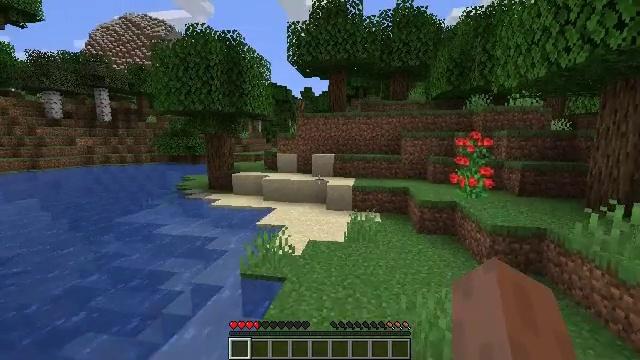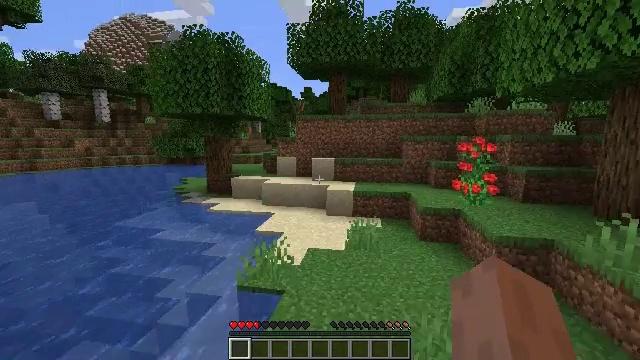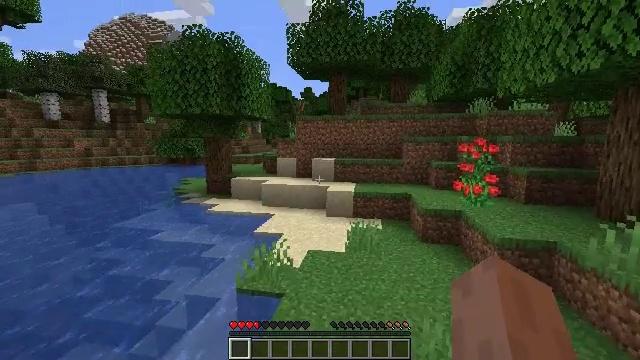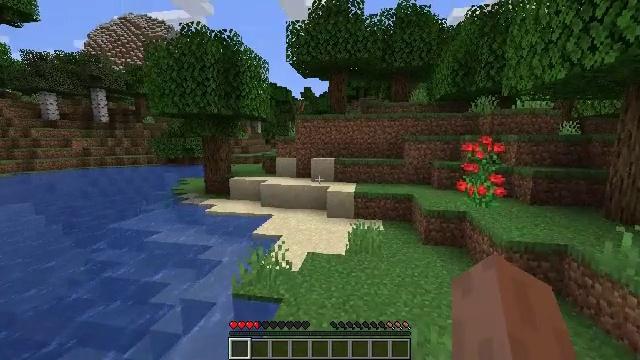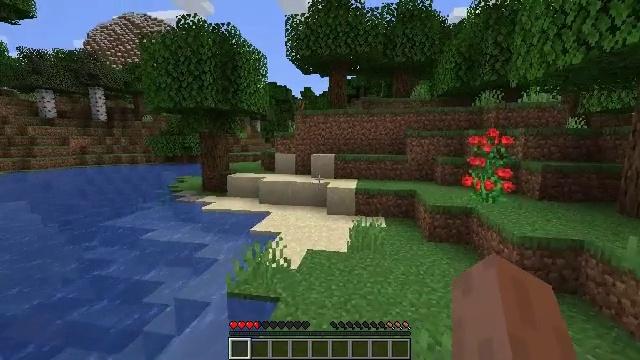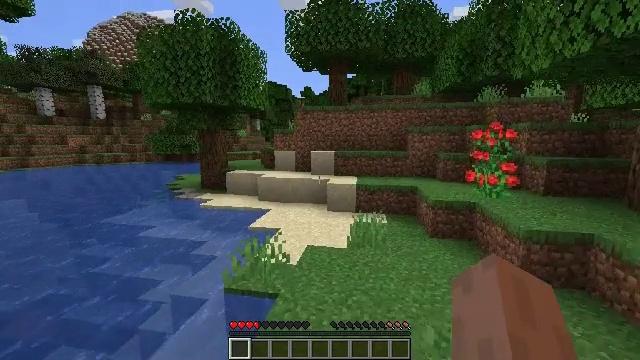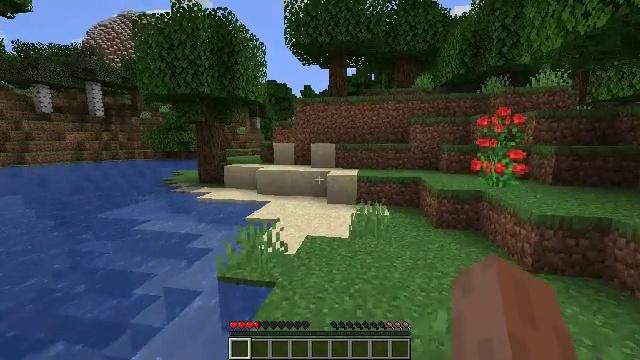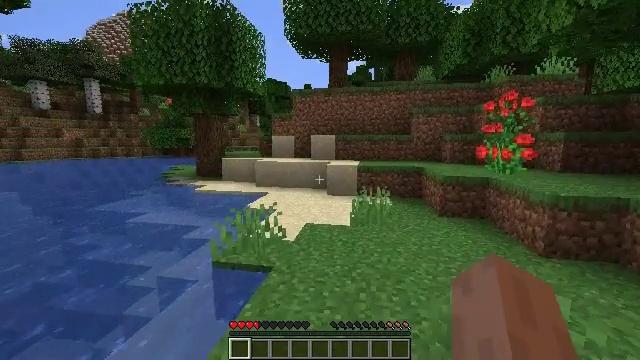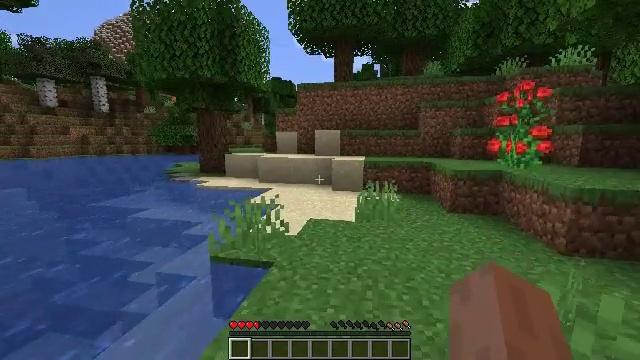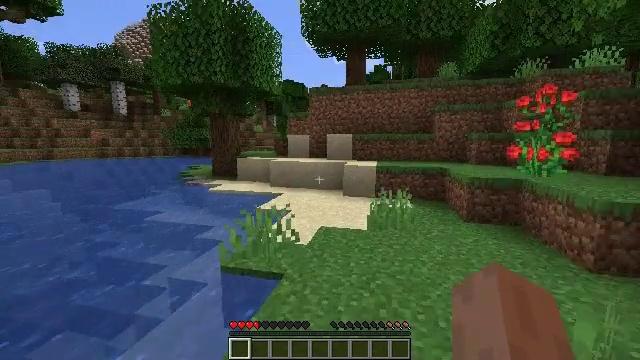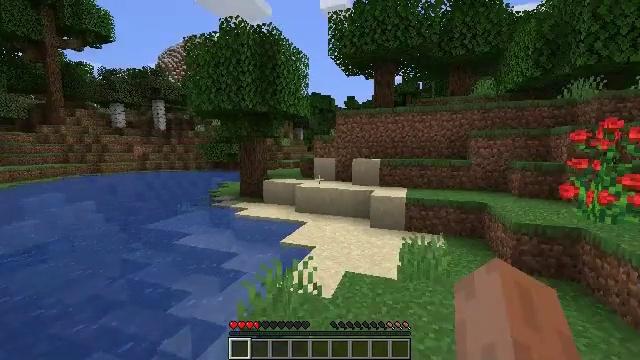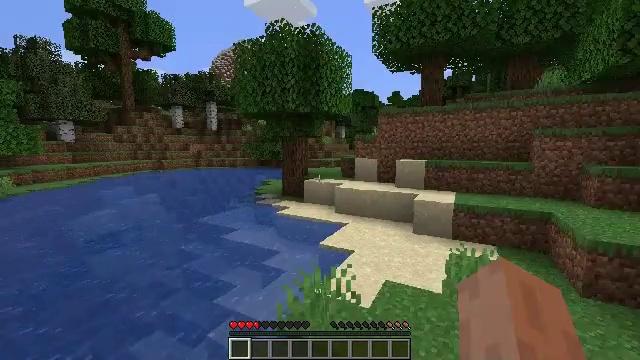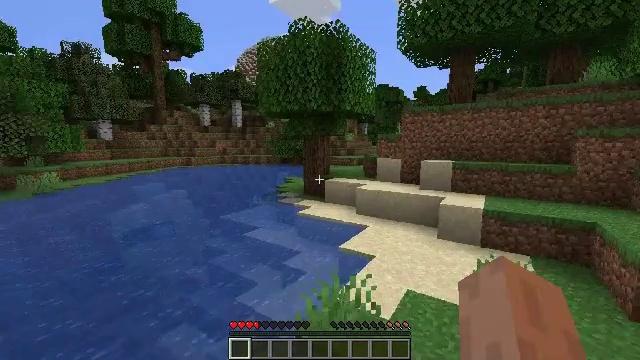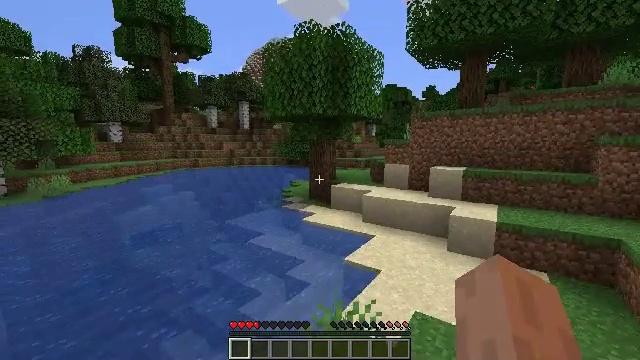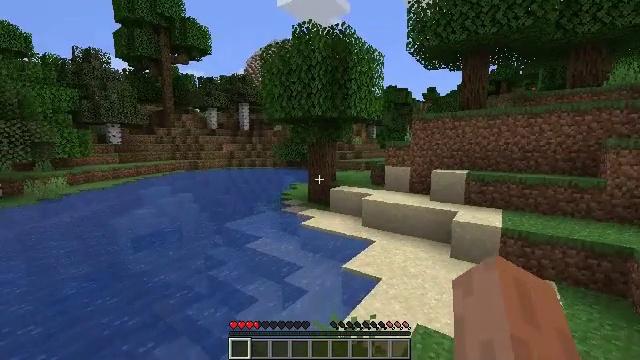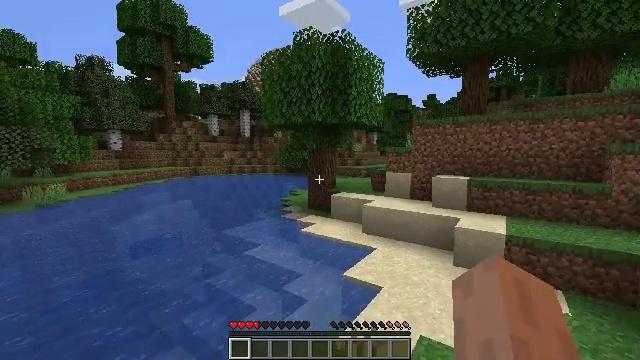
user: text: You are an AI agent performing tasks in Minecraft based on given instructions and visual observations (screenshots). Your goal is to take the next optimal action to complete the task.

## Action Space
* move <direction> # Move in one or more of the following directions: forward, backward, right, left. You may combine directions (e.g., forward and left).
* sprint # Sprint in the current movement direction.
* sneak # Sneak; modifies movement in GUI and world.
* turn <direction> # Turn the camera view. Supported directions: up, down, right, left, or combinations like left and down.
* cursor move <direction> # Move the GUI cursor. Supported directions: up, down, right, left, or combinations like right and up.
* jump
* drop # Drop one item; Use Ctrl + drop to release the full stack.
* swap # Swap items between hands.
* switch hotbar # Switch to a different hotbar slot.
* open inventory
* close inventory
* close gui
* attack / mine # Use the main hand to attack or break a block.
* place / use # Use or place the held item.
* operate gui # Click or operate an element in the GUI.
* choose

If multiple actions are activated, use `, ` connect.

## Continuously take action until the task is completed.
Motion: motion action
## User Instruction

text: Combat the pig.
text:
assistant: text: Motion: move forward, sprint, jump
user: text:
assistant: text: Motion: move forward, sprint, jump
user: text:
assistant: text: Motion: move forward, sprint, jump
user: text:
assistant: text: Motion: move forward, sprint, jump
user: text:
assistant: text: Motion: move forward, sprint, jump
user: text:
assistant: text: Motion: move forward, sprint, jump
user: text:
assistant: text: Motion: move forward, sprint, jump
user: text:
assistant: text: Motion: move forward, sprint, turn left, jump
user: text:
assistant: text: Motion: move forward, sprint, turn left, jump
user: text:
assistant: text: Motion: move forward, sprint, turn left and up, jump
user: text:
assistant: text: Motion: move forward, sprint, turn left, jump
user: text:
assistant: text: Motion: move forward, sprint, turn left, jump
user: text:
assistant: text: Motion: move forward, sprint, turn left, jump
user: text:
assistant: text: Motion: move forward, sprint, jump
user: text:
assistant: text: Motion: move forward, sprint, turn up, jump
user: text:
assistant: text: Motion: move forward, sprint, jump
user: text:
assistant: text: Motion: move forward, sprint, jump
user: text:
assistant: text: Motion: move forward, sprint, jump
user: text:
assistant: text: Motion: move forward, sprint, jump
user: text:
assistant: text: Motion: move forward, sprint, jump
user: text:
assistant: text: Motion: move forward, sprint, turn right, jump
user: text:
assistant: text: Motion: move forward, sprint, turn right and down, jump
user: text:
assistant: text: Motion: move forward, sprint, turn right and down, jump
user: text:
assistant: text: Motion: move forward, jump
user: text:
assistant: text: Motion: move forward, turn right, jump
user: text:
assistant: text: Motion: move forward, turn right, jump
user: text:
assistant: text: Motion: move forward, turn right, jump
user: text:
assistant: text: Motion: move forward, turn right, jump
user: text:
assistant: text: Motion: move forward, turn right, jump
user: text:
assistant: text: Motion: move forward, jump